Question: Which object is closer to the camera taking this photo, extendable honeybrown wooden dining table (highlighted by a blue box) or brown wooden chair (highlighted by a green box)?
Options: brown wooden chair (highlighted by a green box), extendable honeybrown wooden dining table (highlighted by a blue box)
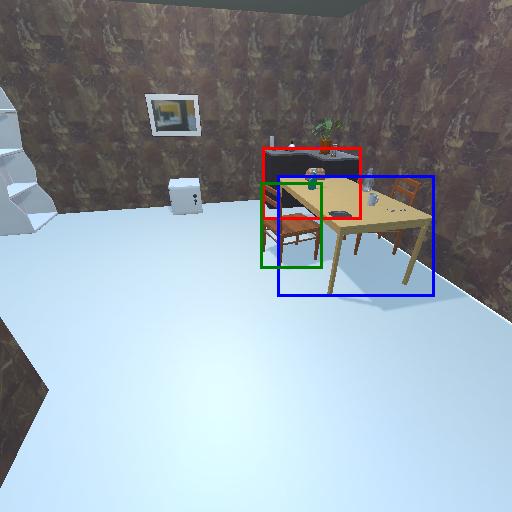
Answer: brown wooden chair (highlighted by a green box)